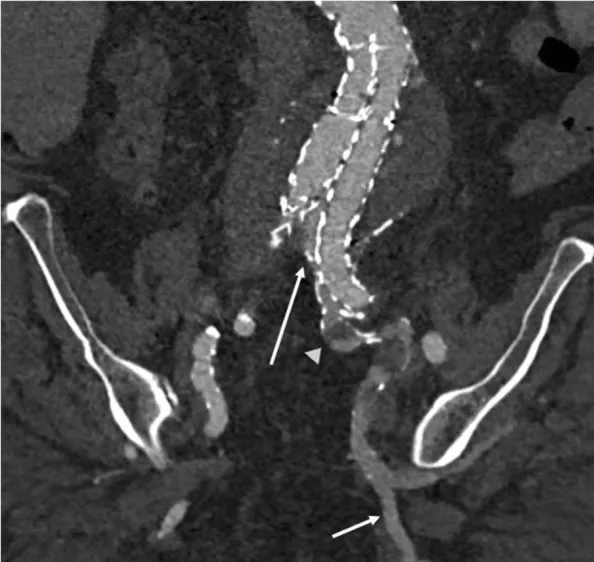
Reformatted CT angiogram image showing contrast filling of left internal iliac artery (arrowhead) and type II endoleak in the aneurysm sac (short arrow). The anterior division of the left IIA is demonstrated with the long arrow.
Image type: radiology (ct)